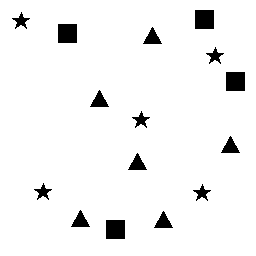
Squares: 4
Triangles: 6
Stars: 5
Total shapes: 15